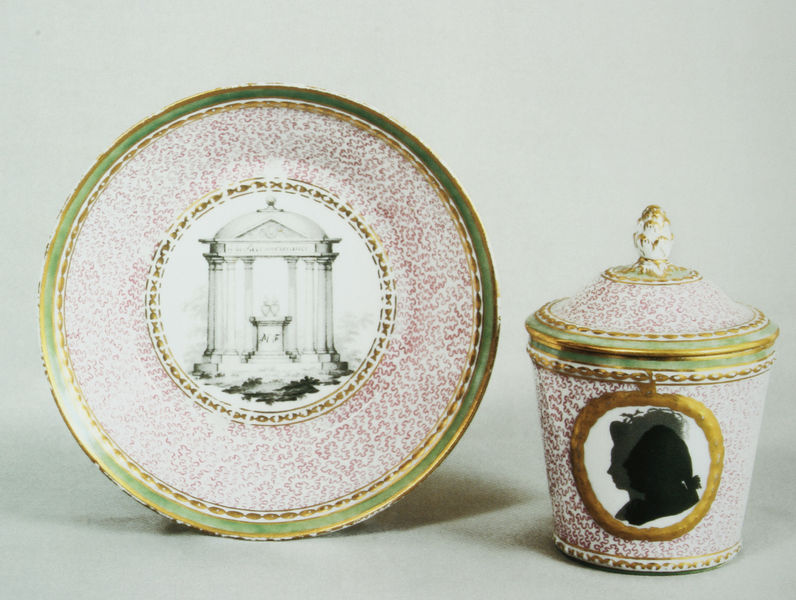
Titel: Tasse mit Silhouettenporträts, mit Deckel und Untertasse
Künstler: Königliche Porzellanmanufaktur Berlin
Standort: St. Petersburg
Institution: Schloss Pawlowsk
Schlagwörter: mann, schatten, weiß, grün, frau, grau, hell, orange, profil, schwarz, säule, säulen, gebäude, muster, ornament, gesichter, architektur, barock, gesicht, rahmen, teller, portrait, porträt, gold, borte, rokoko, rosa, kreis, oval, rund, keramik, topf, giebel, silhouette, rand, kuppel, dekor, verzierung, umriss, silhouetten, bemalt, foto, fotografie, griff, becher, deckel, dose, medaillon, motiv, porzellan, geschirr, schattenriss, altar, scherenschnitt, knauf, ehepaar, baldachin, tempel, monopteros, pavillon, prunk, goldrand, mittelfeld, fotographie, pavillion, pagode, decor, zapfen, sihouette, mozart, shilouette, tempietto, zirbelnuss, tempelchen, roas, gemme, zuckerdose, meißner, doppelter schrenschnitt, golddekor, kamelie, zuckerschale, fayancen, porzelllan, porzllan, deckelgriff